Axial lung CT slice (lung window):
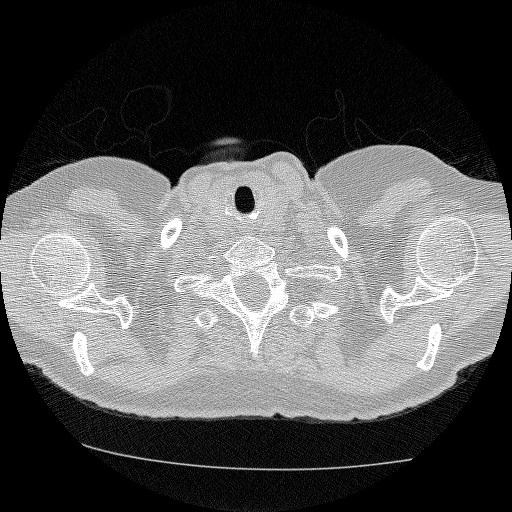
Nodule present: no